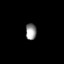
Tissue: lung
Cell type: Endothelial cells
Senescence score: 0.5817
Nuclear area (px): 170
Mean DAPI intensity: 149.488